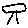
Label: tree